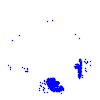
Particle: electron